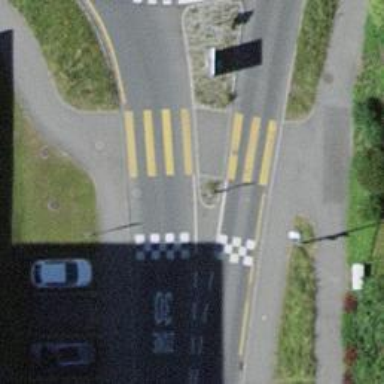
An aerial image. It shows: Footway that serves as traffic island.